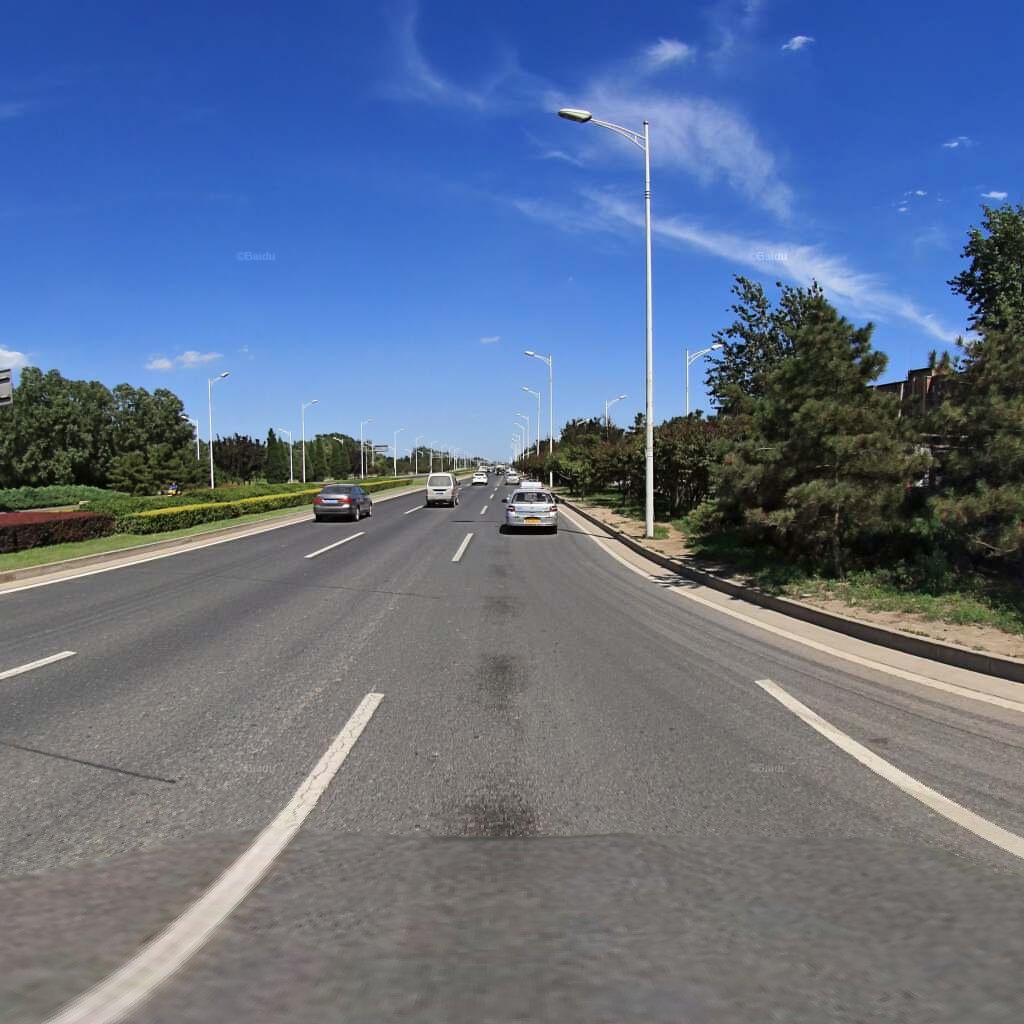
Region: Haidian
Road damage annotations: transverse crack, transverse patch